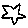
Label: star